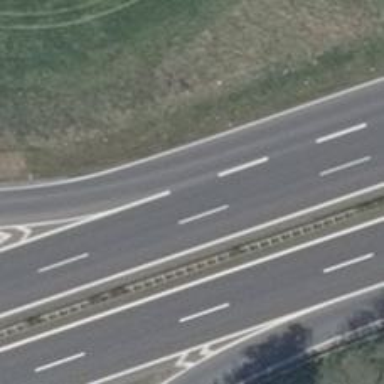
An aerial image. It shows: Asphalt motorway.